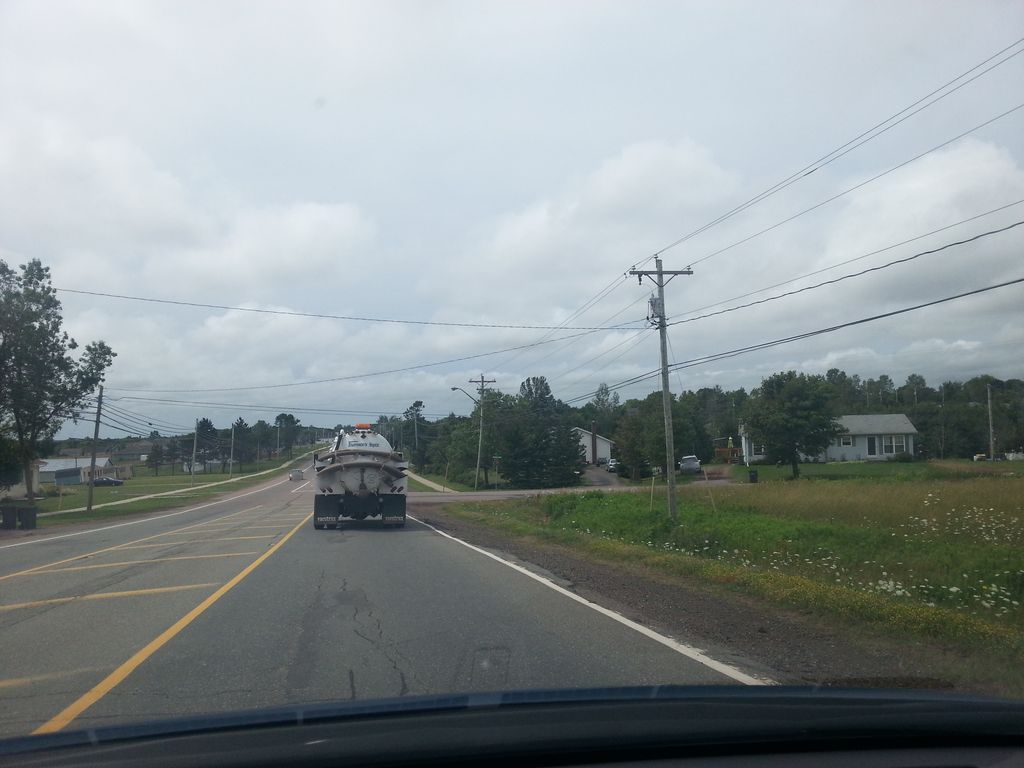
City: charlottetown